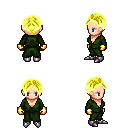
a pixel art fantasy rpg character, female body template, human, light skin, green robe, teal pants, gold parted hairstyle, gold gloves, metal boots, four views (front, back, left, right), 2x2 character sprite sheet, small pixel art, hard edges, no anti-aliasing